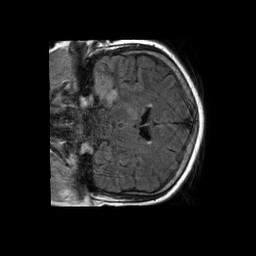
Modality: FLAIR
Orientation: coronal
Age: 58
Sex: male
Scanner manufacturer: philips
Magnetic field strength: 1.5 T
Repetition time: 6 s
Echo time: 0.12 s